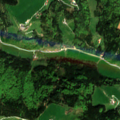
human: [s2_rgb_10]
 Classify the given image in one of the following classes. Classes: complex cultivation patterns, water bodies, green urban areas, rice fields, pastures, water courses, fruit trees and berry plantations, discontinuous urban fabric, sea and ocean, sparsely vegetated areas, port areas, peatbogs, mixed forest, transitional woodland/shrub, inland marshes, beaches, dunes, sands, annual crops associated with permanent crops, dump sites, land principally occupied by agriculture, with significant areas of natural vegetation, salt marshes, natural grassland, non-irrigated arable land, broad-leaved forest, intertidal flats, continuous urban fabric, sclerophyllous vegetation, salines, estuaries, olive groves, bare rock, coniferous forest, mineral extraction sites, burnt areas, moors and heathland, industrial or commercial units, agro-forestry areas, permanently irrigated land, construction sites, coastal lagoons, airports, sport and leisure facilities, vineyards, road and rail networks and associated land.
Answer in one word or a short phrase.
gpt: pastures, mixed forest